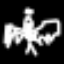
Label: angel